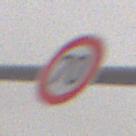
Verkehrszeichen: Geschwindigkeit70
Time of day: Midday
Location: Outdoor (Nature)
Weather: Overcast
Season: Winter
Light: Natural